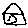
Label: house